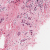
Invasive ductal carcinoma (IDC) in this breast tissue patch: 1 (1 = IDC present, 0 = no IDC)